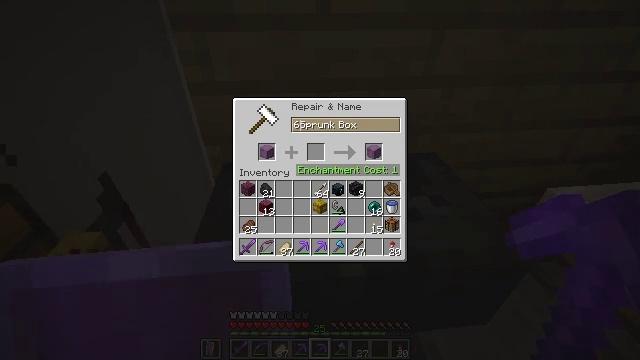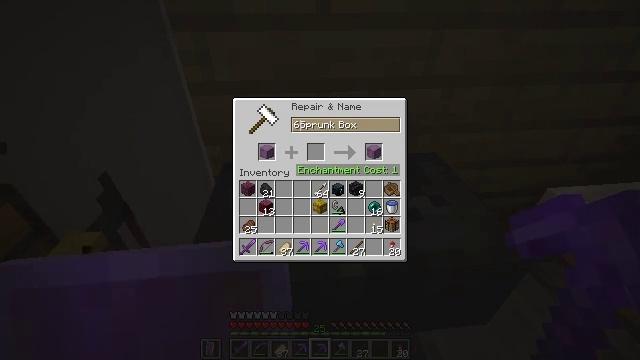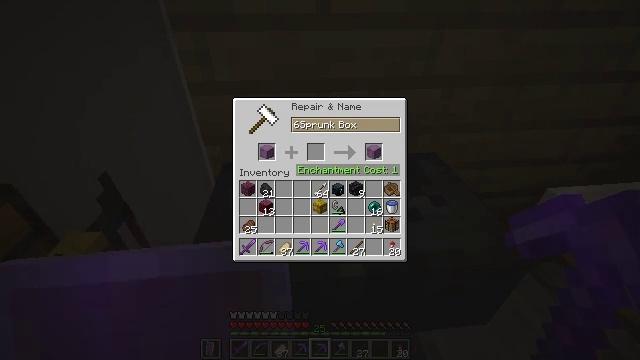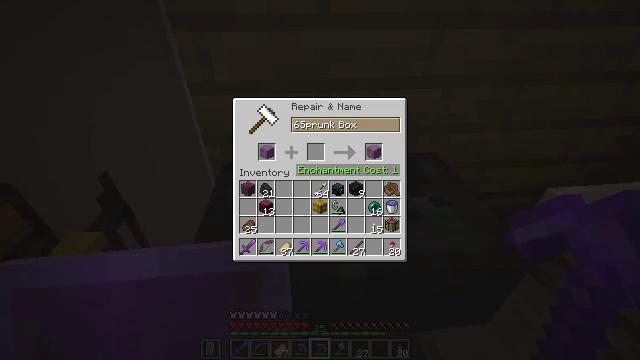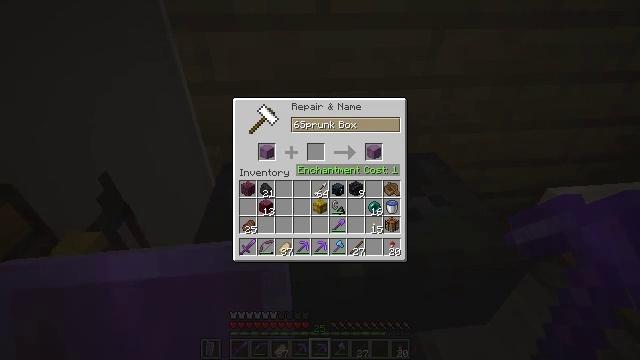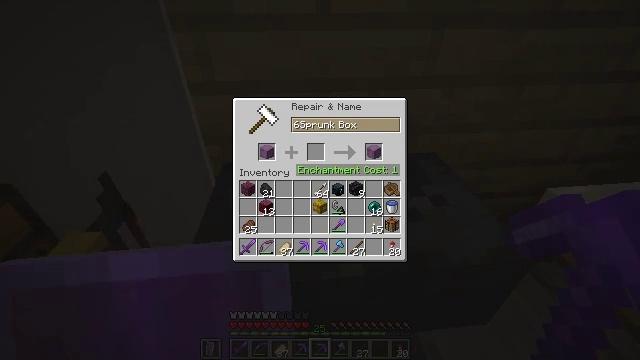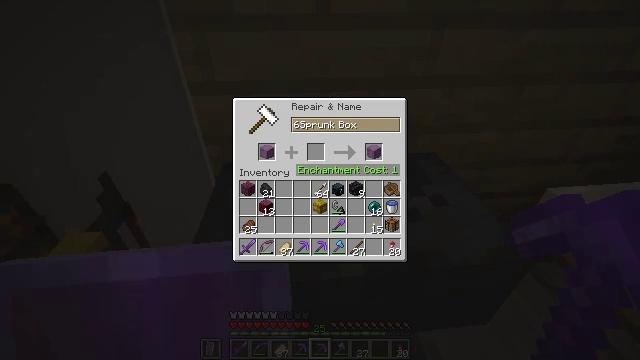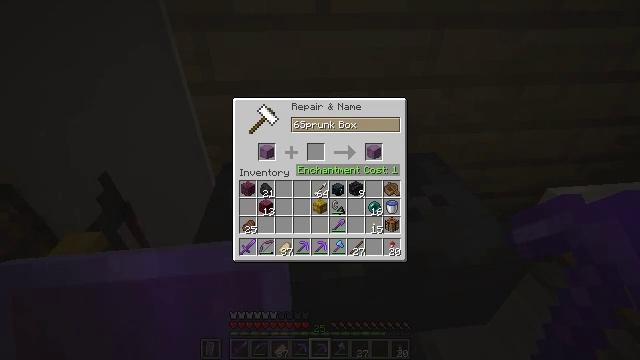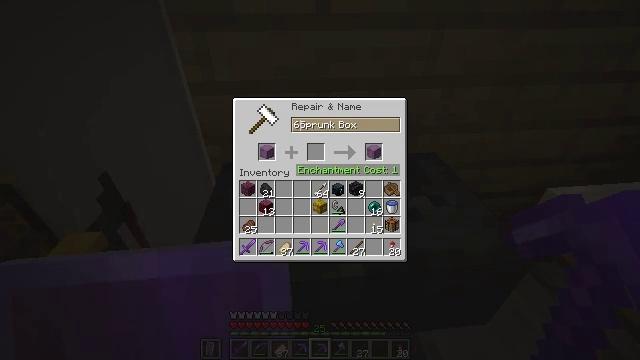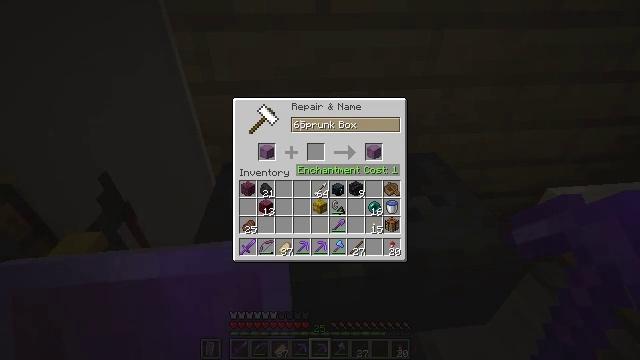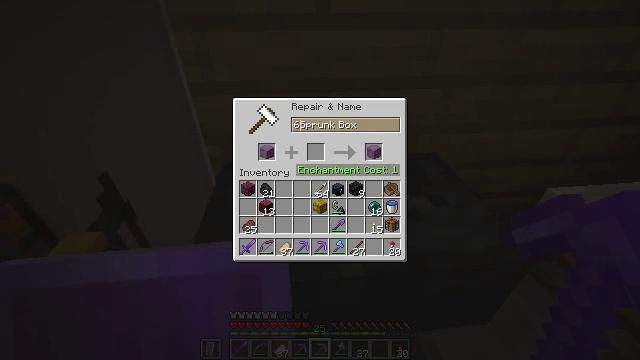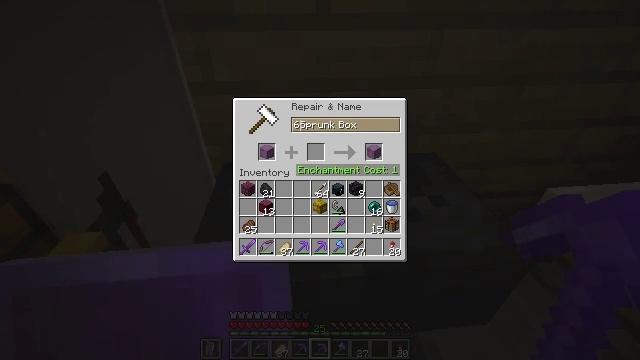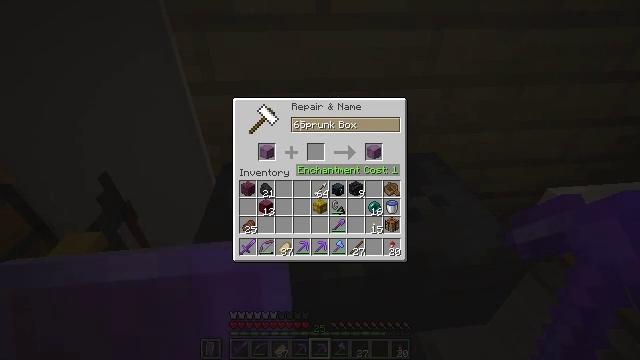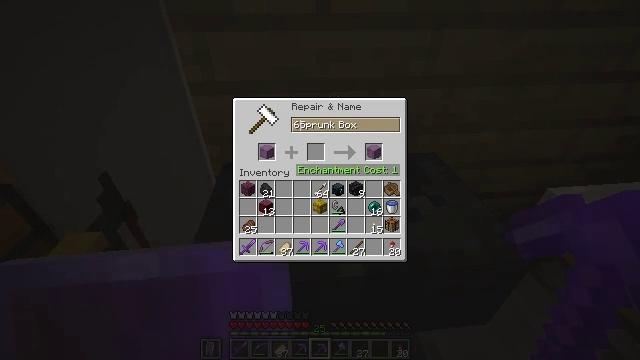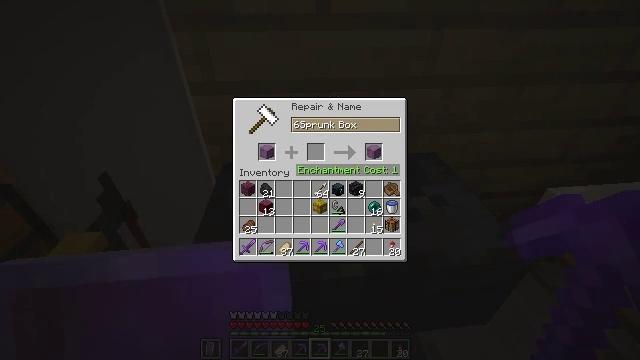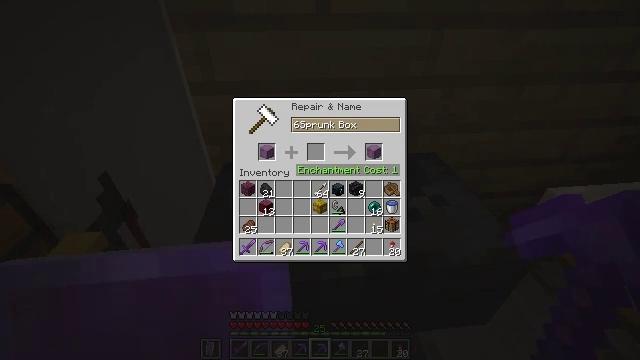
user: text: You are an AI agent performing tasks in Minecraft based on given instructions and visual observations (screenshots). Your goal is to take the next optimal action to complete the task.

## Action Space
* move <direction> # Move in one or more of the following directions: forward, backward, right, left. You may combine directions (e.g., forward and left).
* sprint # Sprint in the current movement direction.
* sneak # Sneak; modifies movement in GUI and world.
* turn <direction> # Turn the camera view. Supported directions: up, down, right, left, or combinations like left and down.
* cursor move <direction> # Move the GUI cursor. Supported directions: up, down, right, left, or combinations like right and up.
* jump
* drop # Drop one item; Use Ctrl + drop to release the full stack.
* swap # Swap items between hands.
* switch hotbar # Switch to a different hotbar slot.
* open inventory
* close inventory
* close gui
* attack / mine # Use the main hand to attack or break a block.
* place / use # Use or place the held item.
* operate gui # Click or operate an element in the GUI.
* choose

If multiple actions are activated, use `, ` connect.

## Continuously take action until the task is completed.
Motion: motion action
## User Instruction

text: Use the crafting table to craft magenta dye.
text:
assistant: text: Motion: no_op
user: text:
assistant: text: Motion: no_op
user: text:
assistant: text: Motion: no_op
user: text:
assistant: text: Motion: no_op
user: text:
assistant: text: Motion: no_op
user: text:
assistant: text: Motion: no_op
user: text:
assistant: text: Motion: no_op
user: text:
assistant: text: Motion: no_op
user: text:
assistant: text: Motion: no_op
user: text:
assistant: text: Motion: no_op
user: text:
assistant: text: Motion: no_op
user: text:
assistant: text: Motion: no_op
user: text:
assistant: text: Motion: no_op
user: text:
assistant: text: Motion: no_op
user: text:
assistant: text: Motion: no_op
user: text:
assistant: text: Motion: no_op
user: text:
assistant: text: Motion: no_op
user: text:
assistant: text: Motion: no_op
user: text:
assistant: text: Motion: no_op
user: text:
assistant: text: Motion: no_op
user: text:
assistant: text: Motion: no_op
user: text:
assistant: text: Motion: no_op
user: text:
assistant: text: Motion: no_op
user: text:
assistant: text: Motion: no_op
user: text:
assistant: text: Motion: no_op
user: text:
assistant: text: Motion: no_op
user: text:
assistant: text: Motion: no_op
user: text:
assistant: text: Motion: no_op
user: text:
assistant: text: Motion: no_op
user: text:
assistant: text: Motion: no_op